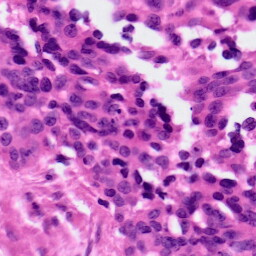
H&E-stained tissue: Ovarian